Interaction volume radius: 10 \u00c5
Interaction volume height: 15 \u00c5
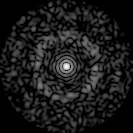
Disorder parameter: 0.8385